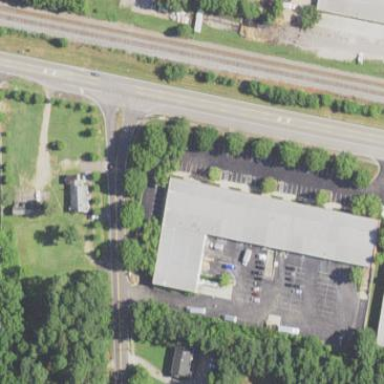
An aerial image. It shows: Commercial building.